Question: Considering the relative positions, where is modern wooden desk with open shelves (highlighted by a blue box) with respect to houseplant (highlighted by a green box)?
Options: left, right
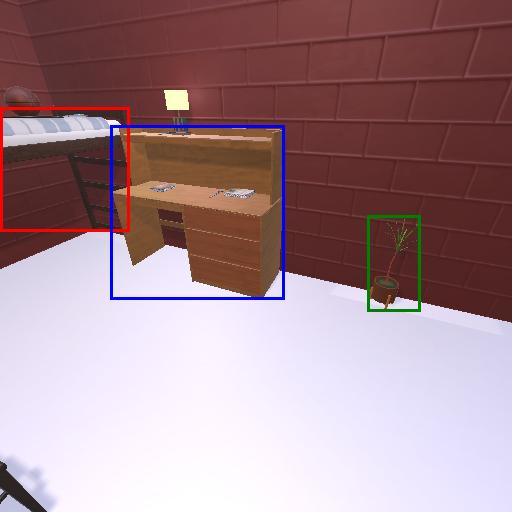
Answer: left